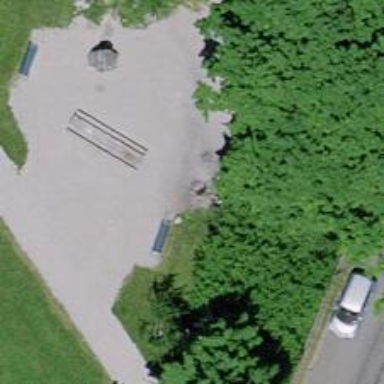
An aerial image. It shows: Barbecue facility.